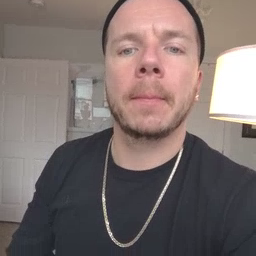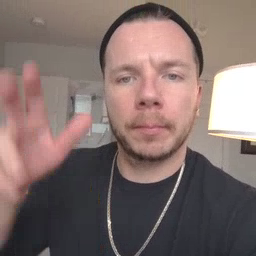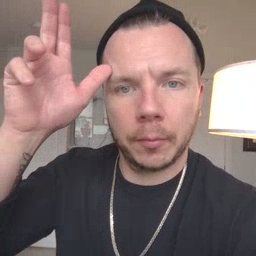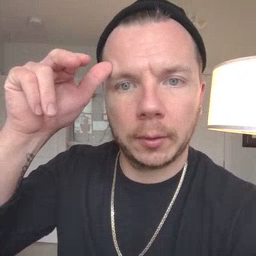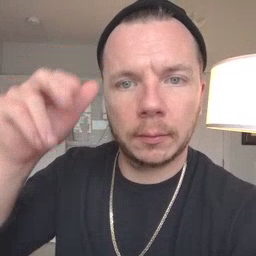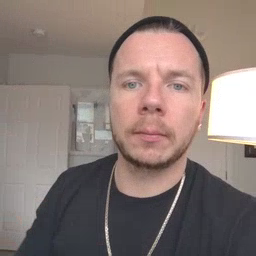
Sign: horse